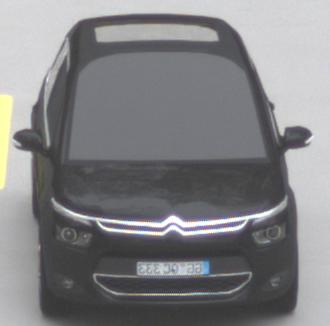
Make: Citroen
Model: Grand C4 Picasso VTi 120
Detailed model: Grand C4 Picasso (II)
Model produced from: 2013/10
Model produced until: 2015/02
Doors: 5
Color: black
Road condition: dry road
Daytime: morning or afternoon
Contrast: low contrast